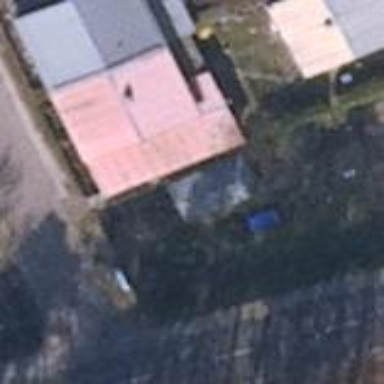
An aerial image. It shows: Simple house.